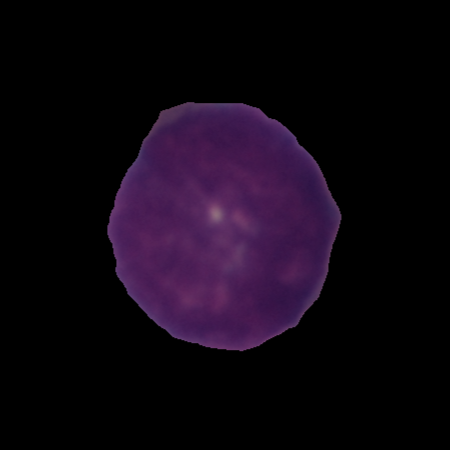
Label: cancer